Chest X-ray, PA view. Patient: 62 years old, sex M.
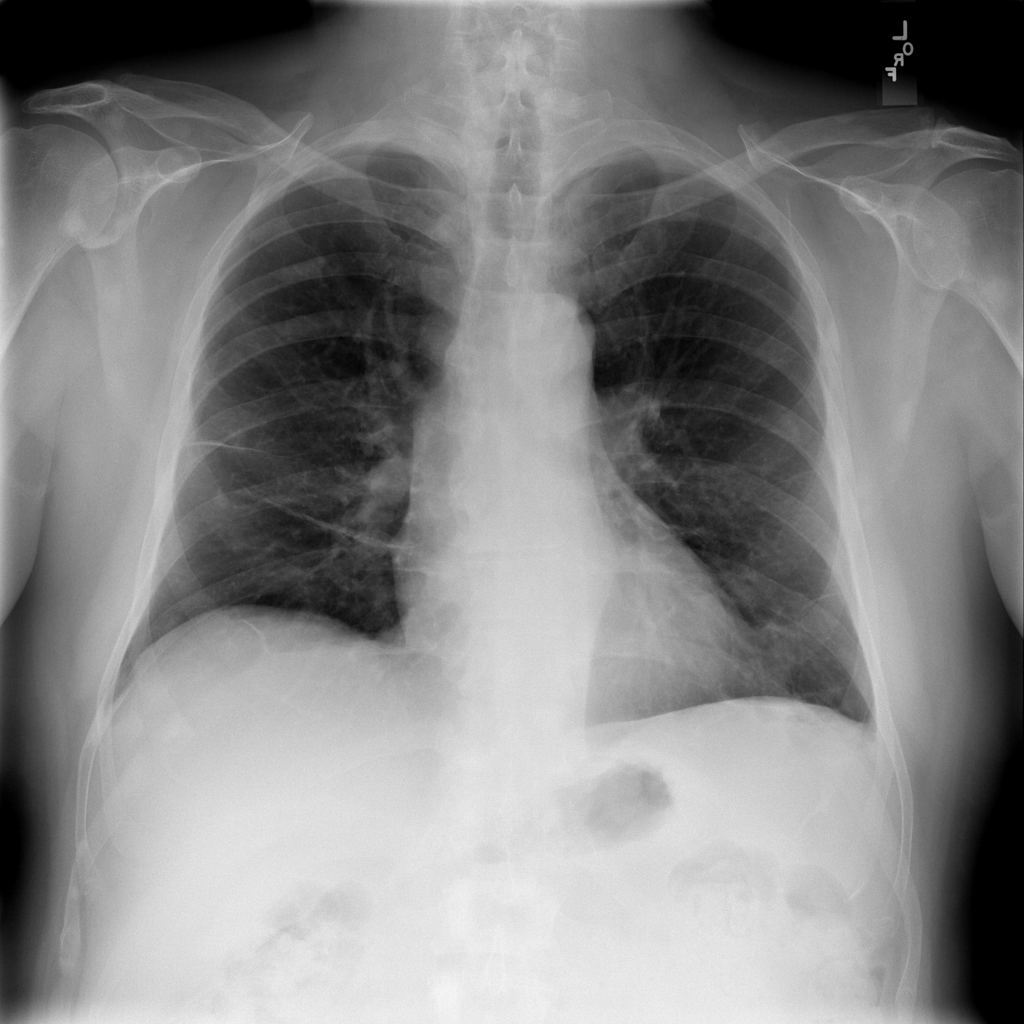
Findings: Atelectasis